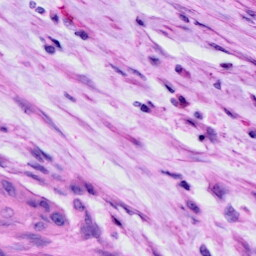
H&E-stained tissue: Cervix